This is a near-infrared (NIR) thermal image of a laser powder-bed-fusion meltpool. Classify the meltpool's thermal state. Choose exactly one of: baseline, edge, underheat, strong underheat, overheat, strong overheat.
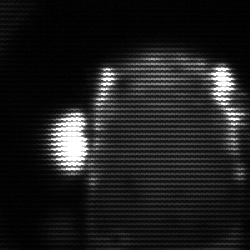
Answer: baseline